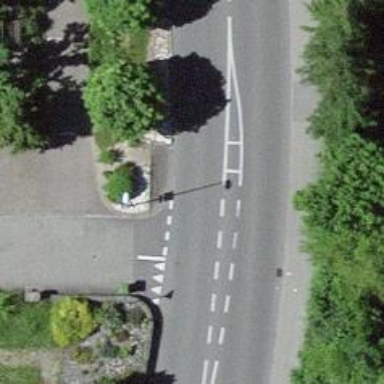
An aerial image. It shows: Zebra crossing on the road.